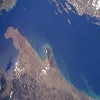
Label: water